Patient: sex M, age 57
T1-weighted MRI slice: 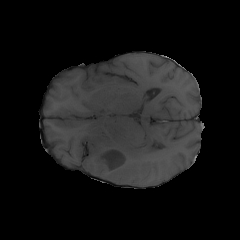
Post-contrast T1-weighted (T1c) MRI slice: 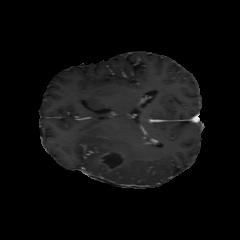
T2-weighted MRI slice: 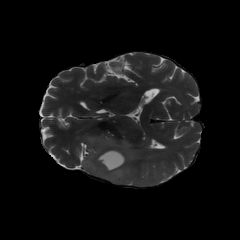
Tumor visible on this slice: yes
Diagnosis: Glioblastoma, IDH-wildtype
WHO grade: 4